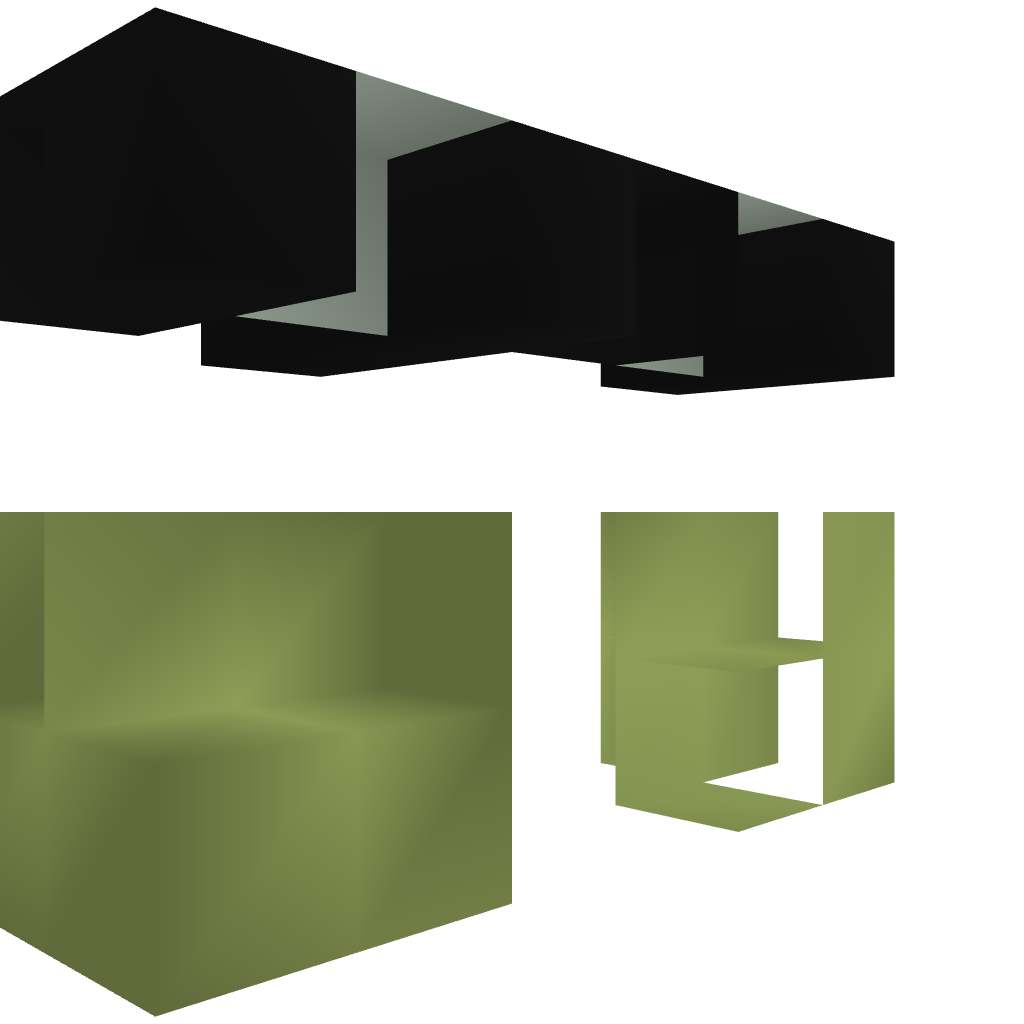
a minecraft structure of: Secret Door 2x2